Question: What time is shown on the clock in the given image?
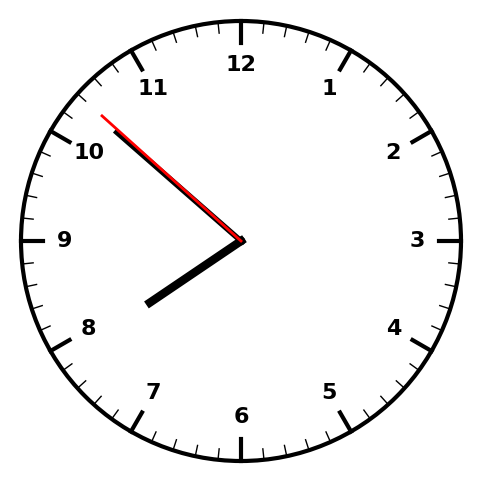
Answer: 07:51:52